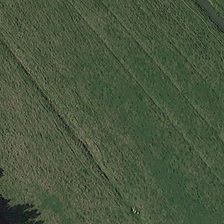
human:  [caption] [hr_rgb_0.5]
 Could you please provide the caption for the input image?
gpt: several green trees are near a piece of green meadow .

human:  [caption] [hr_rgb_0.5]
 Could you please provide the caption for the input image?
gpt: several green trees are near a piece of green meadow .

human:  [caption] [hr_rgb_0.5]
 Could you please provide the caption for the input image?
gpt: several green trees are near a piece of green meadow .

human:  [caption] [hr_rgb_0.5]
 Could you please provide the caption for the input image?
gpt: several green trees are near a piece of green meadow .

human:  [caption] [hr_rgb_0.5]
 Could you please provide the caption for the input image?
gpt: several green trees are near a piece of green meadow .